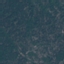
Land use / land cover: Forest